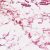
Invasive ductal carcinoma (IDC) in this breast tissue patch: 0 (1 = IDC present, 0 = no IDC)